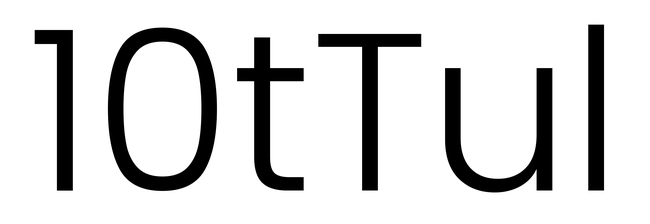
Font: Poppins-Light